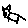
Label: cat